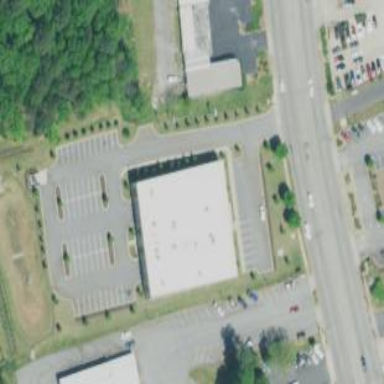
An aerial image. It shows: Office building.